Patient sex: M
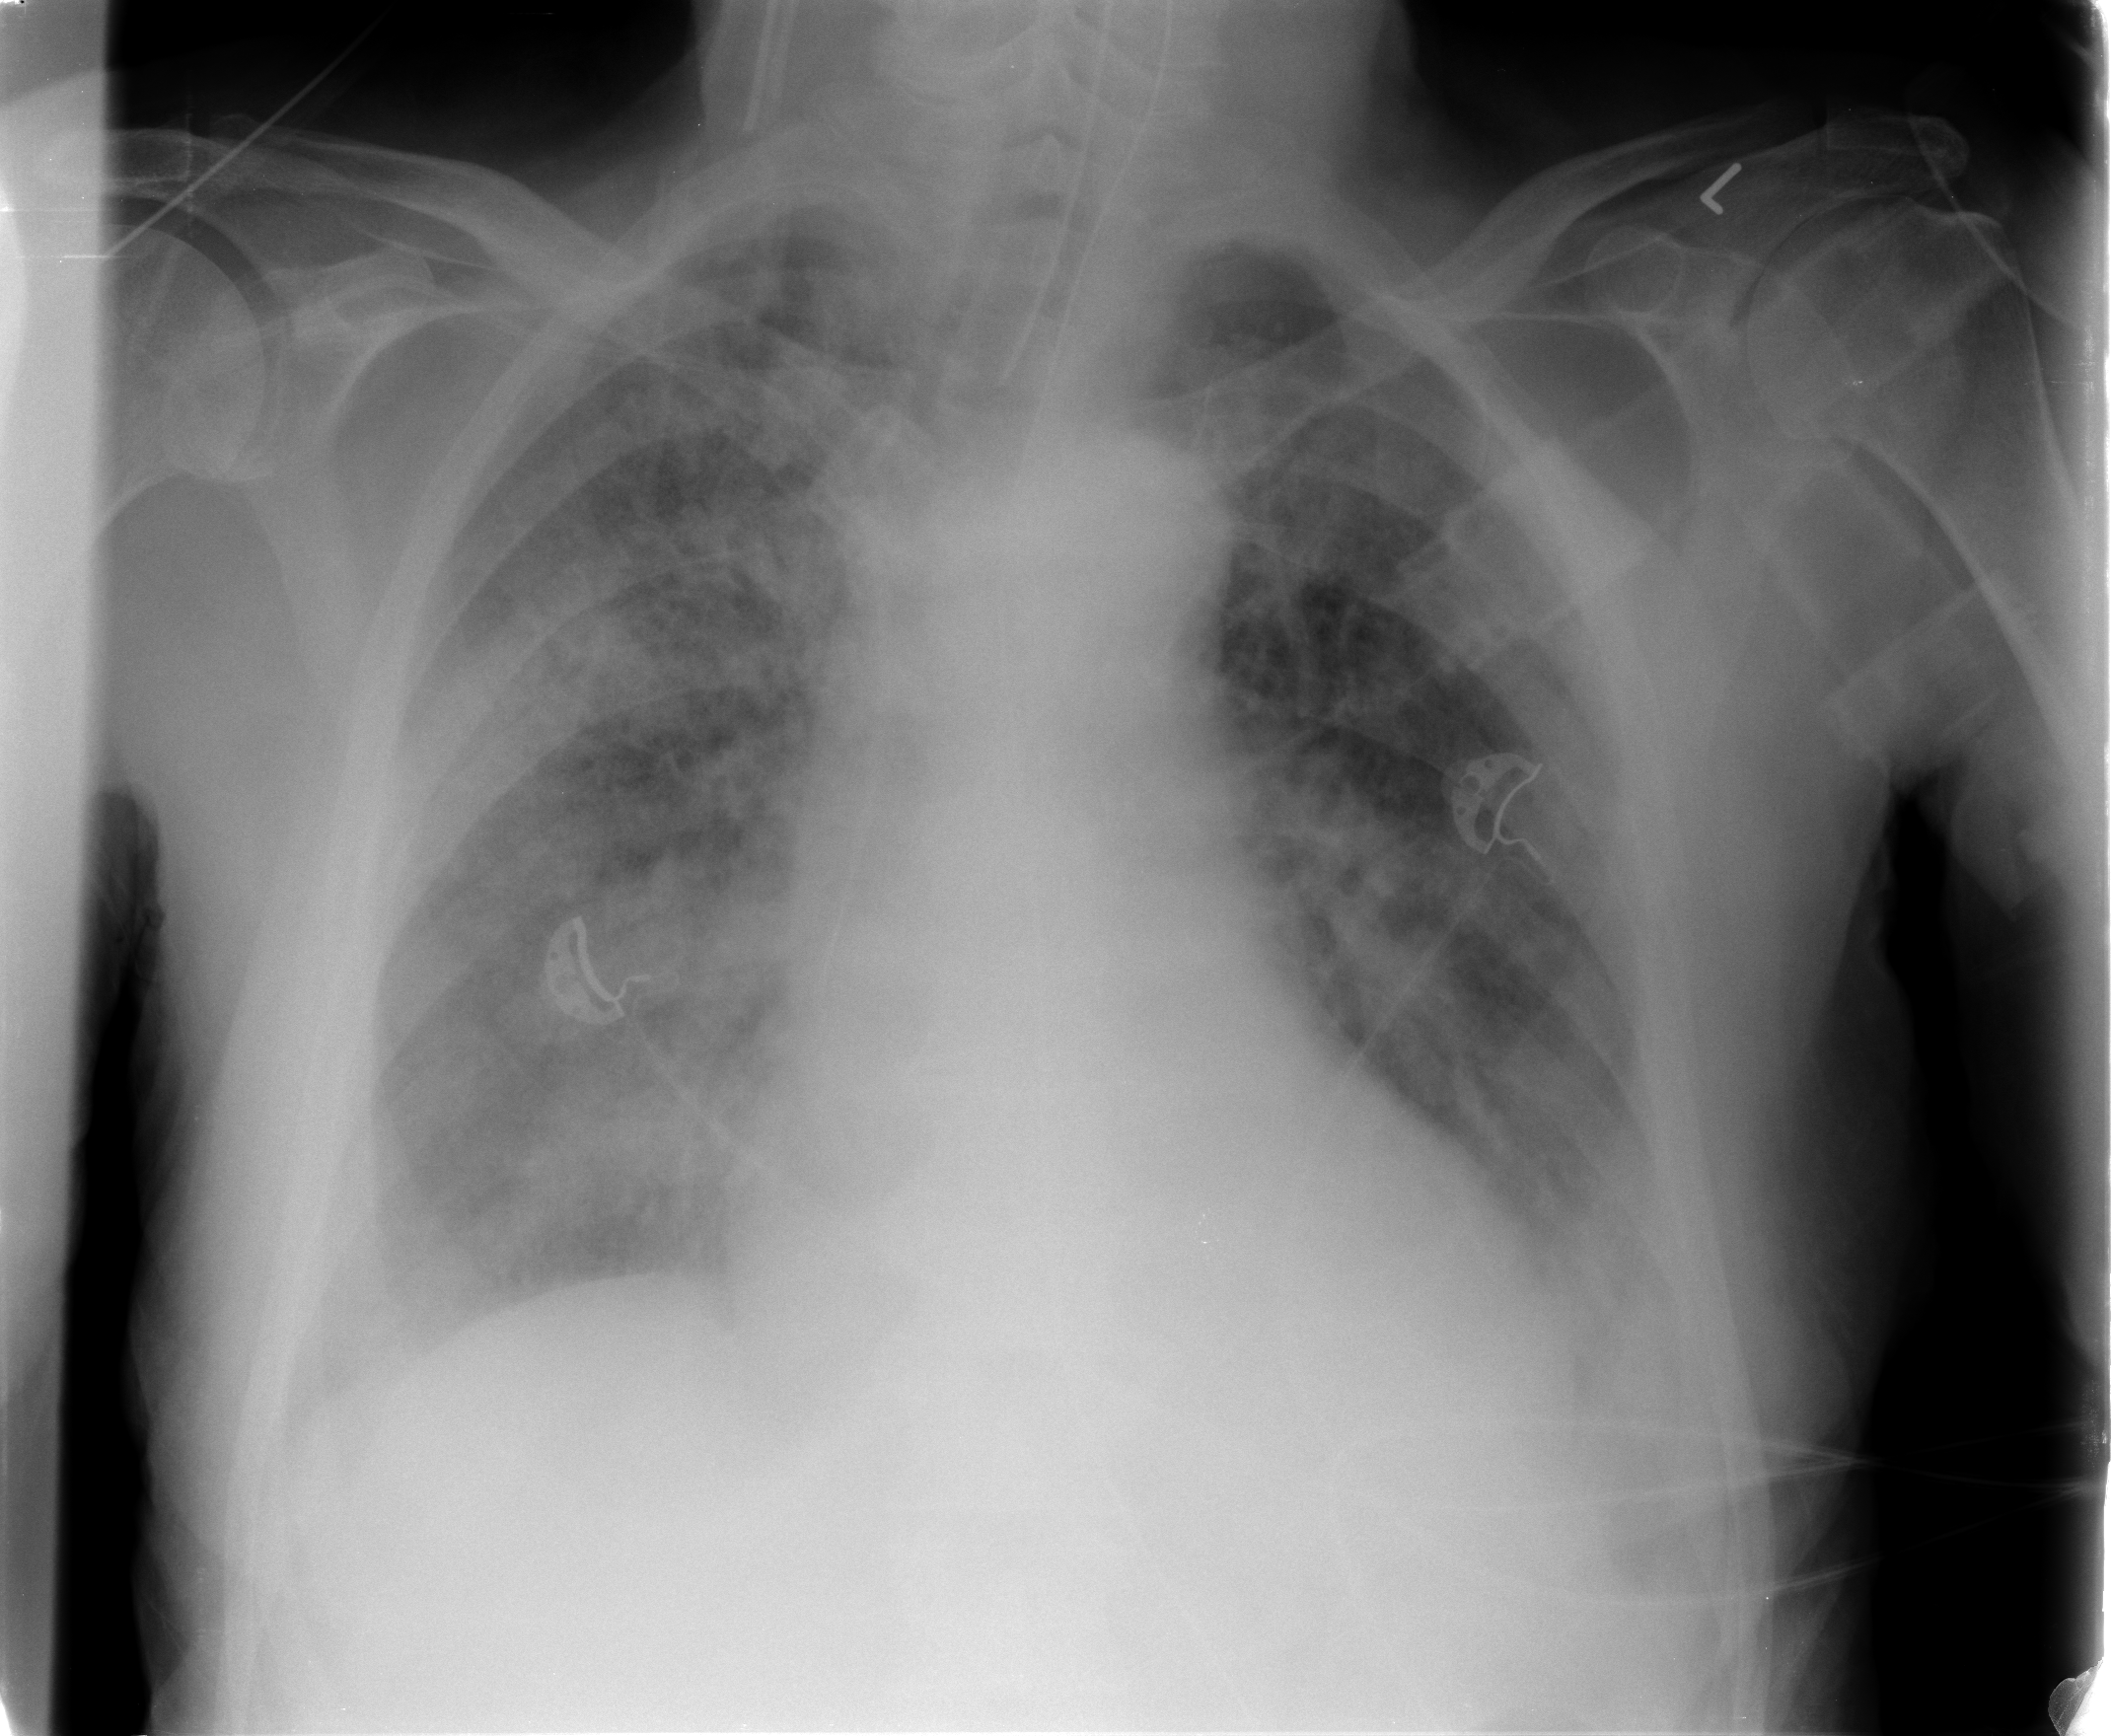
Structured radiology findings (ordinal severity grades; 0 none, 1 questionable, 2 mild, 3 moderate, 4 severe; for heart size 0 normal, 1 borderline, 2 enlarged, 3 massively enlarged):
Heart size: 1
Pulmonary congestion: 2
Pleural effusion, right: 0
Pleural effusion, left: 2
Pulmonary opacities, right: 4
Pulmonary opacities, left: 0
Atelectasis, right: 2
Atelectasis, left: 2